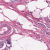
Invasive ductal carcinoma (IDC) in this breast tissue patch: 1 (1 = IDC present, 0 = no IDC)